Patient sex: M
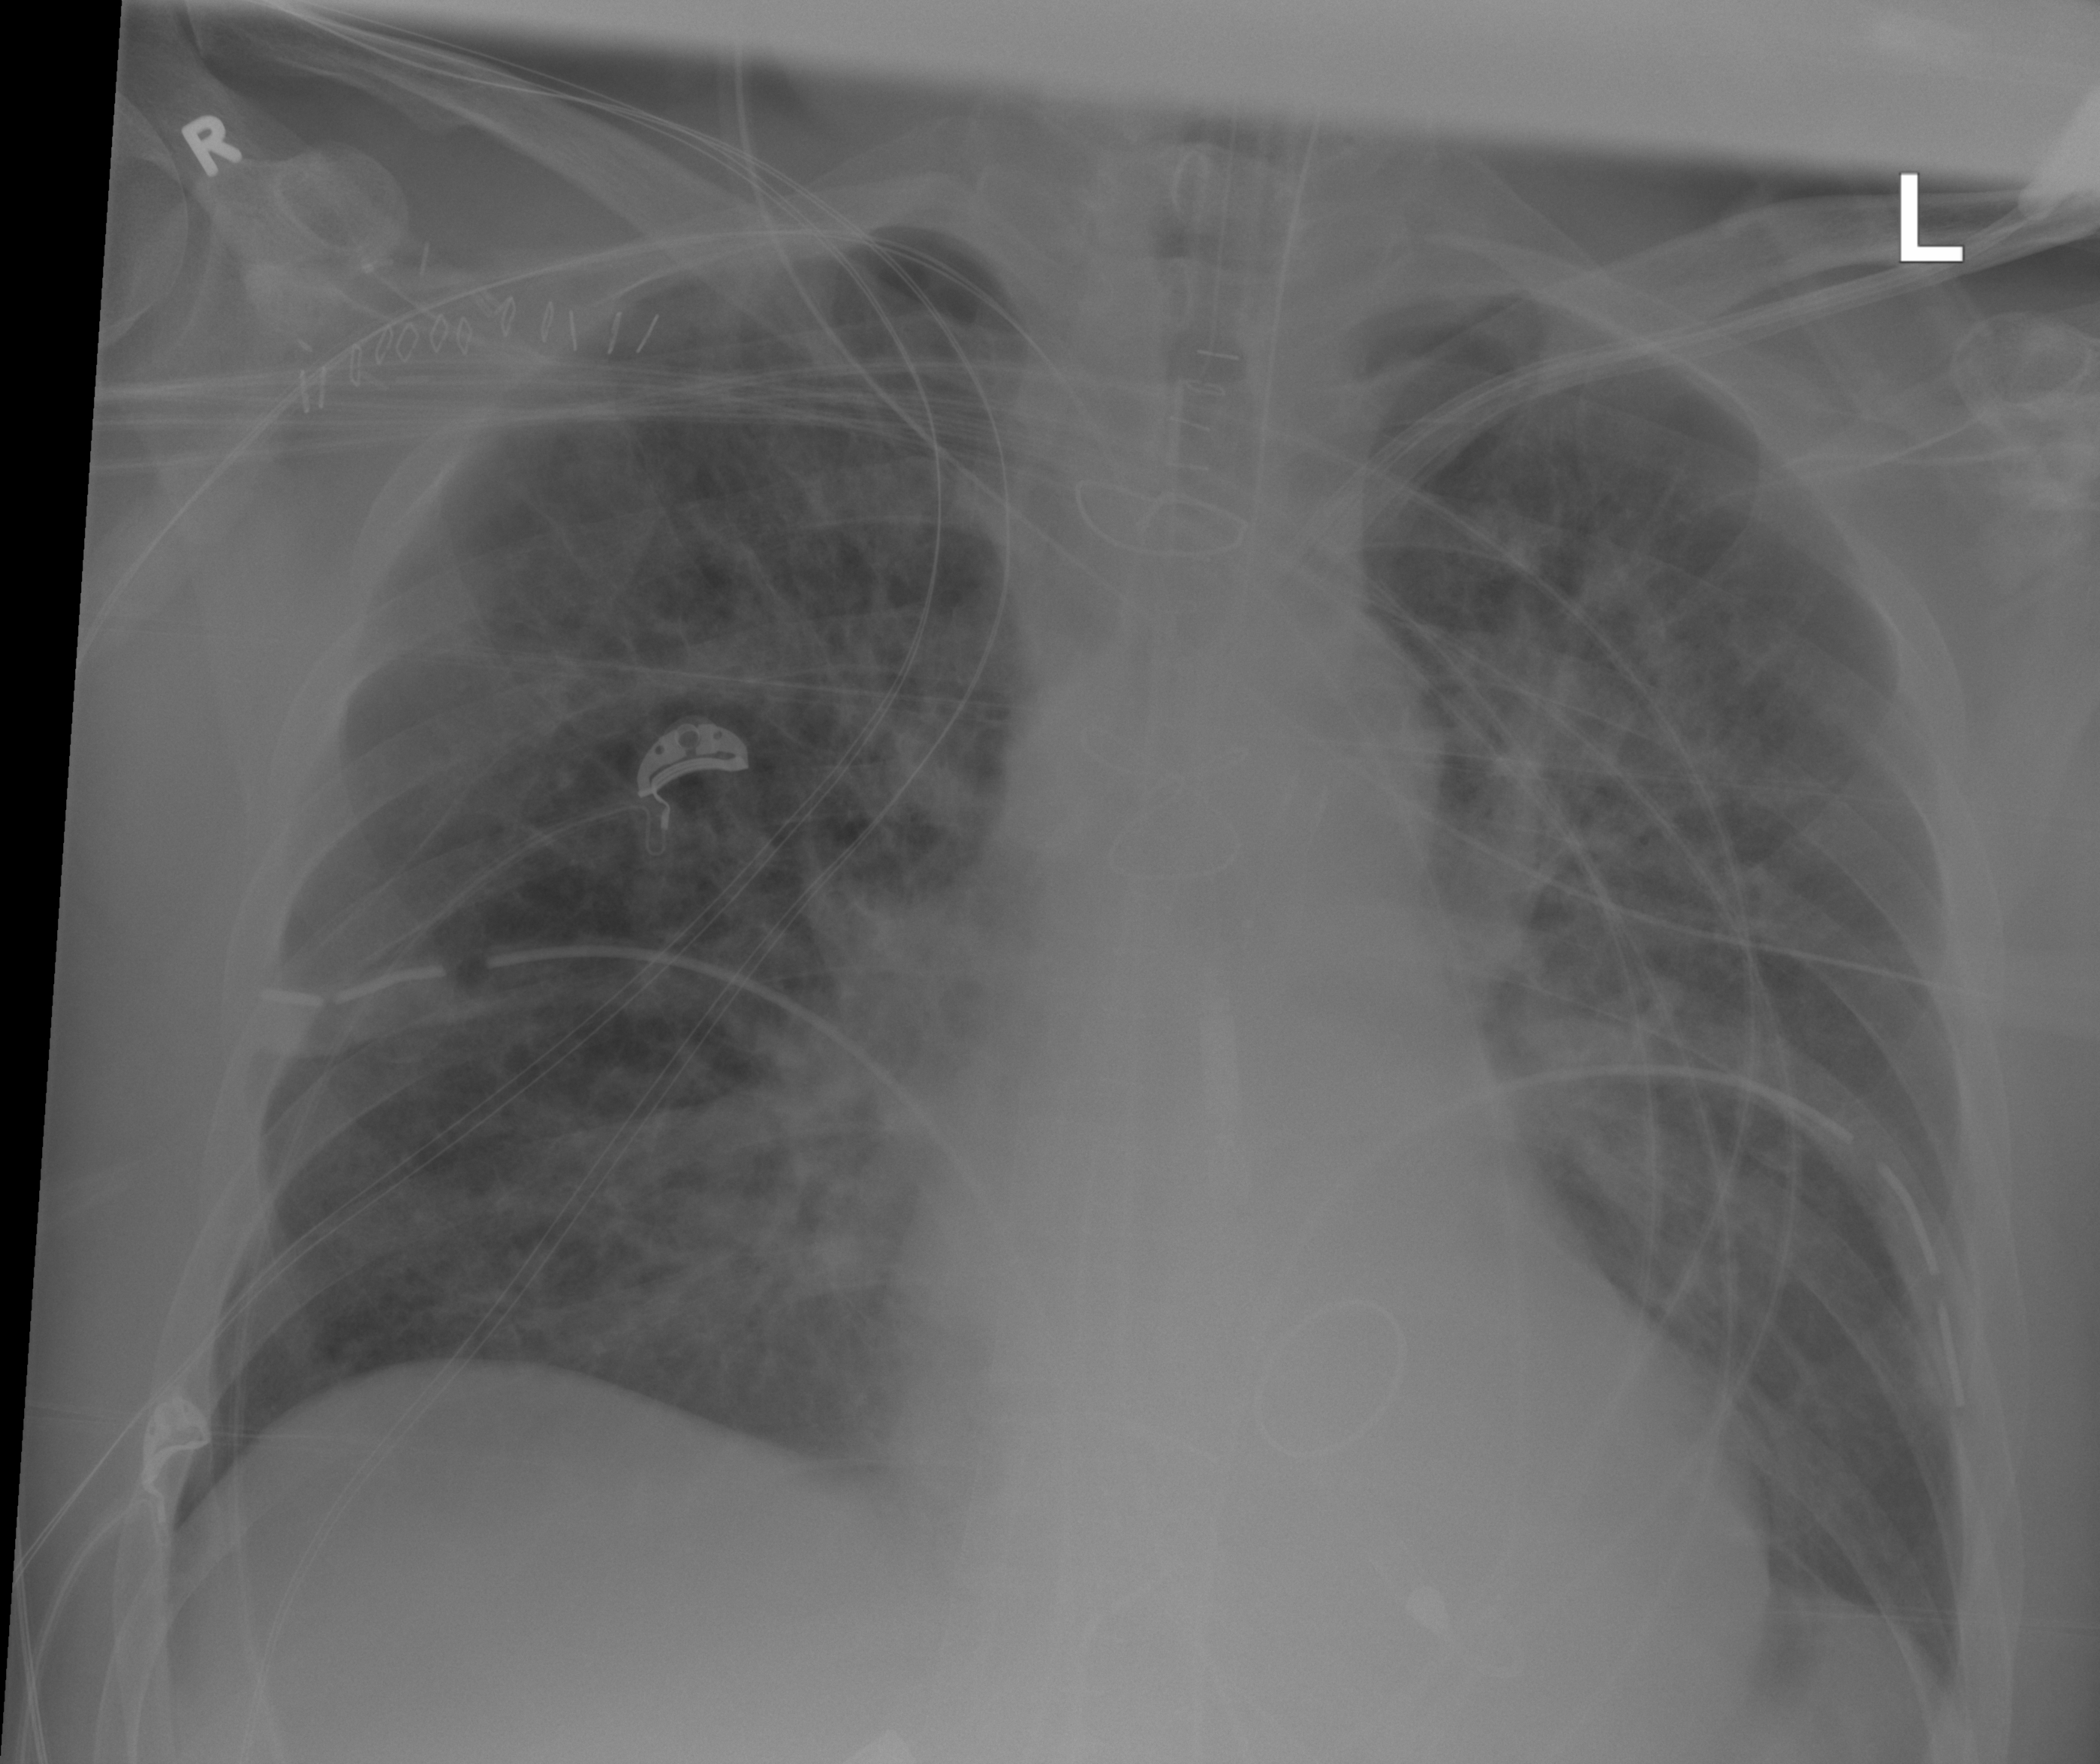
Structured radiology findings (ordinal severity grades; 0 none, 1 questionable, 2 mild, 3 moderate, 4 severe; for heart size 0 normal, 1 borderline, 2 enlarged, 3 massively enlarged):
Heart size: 0
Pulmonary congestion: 2
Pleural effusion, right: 0
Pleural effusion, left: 0
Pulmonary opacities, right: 2
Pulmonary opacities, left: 2
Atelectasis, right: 0
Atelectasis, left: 0